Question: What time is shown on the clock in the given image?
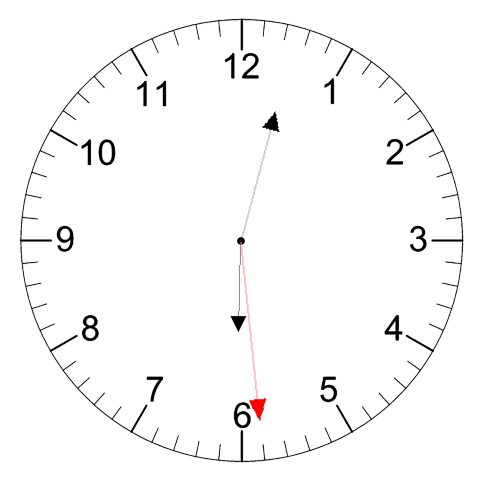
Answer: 06:02:29